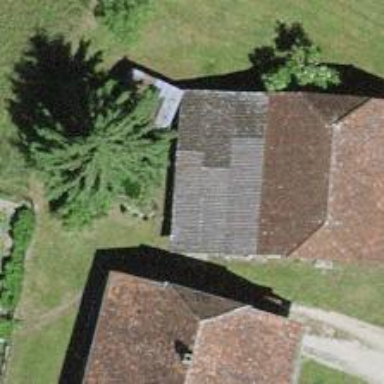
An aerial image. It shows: Barn with half-hipped roof.